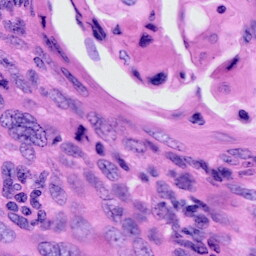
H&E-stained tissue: Cervix